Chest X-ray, PA view. Patient: 20 years old, sex M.
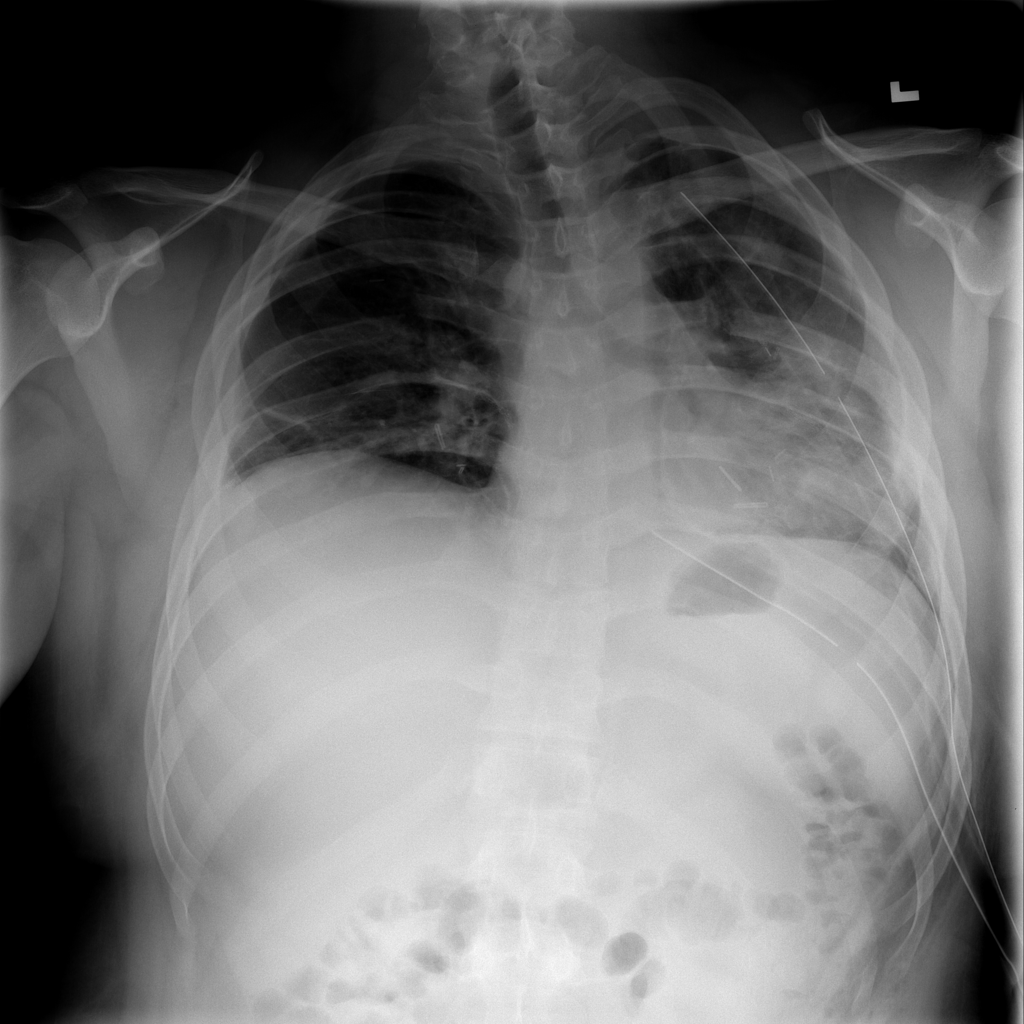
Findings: Pneumothorax